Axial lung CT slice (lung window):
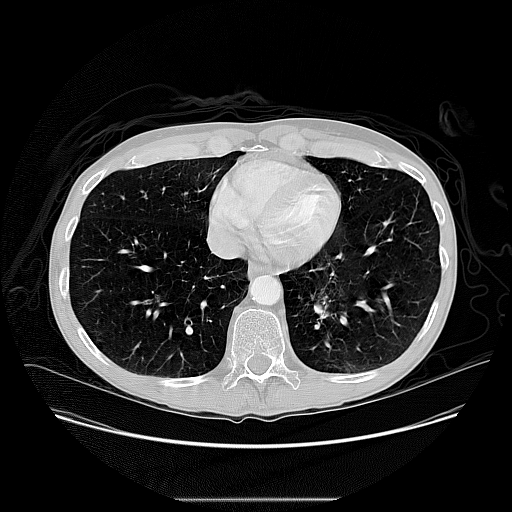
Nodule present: no